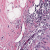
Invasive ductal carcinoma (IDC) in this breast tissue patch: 1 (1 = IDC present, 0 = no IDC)